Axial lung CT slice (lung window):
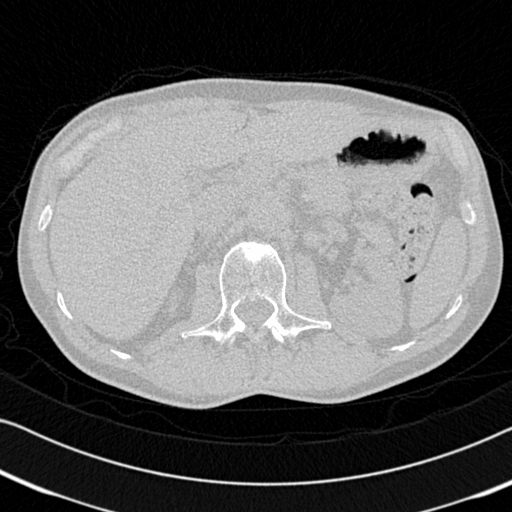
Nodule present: no